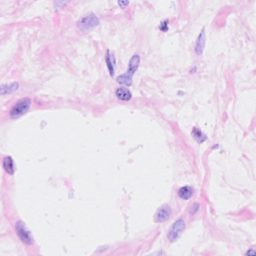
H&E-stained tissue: Breast